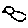
Label: bird